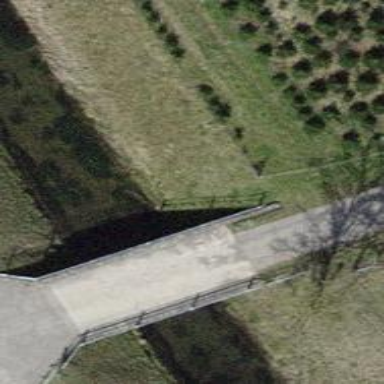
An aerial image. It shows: Track road on bridge with grade 1 track type.